【题型】解答题　【知识点】平面几何　【难度】easy
已知：如图, 在菱形 $ABCD$ 中, 点 $E$ 是边 $DC$ 上的任意一点(不与点 $D$、$C$ 重合), $AE$ 交对角线 $BD$ 于 $F$, 过点 $E$ 作 $EG // BC$ 交 $BD$ 于点 $G$。

(1) 求证：$DF^2 = FG \cdot BF$；

(2) 当 $BD \cdot DF = 2AD \cdot DE$ 时, 求证：$AE \perp DC$。
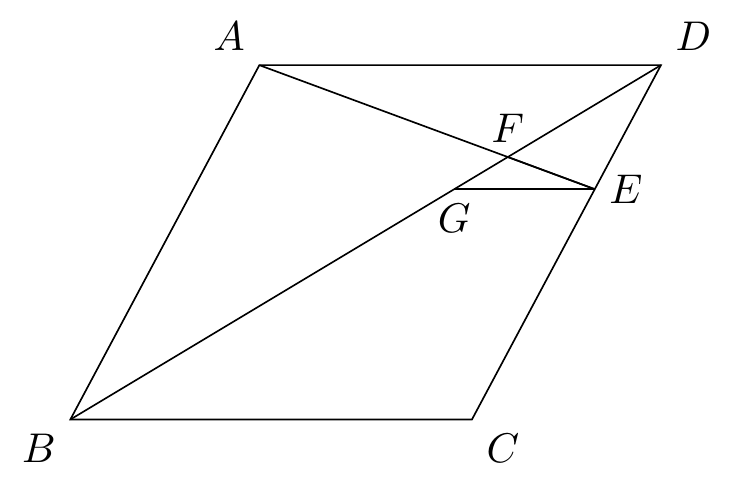
【解答】
解：(1) $\because$ 四边形 $ABCD$ 是菱形,

$\therefore$ $AD // BC$, $AB // CD$,

$\because$ $EG // BC$,

$\therefore$ $AD // EG$,

$\therefore$ $\triangle ADF \sim \triangle EGF$,

$\therefore$ $\frac{AF}{EF} = \frac{DF}{FG}$,

$\because$ $AB // CD$,

$\therefore$ $\triangle ABF \sim \triangle EDF$,

$\therefore$ $\frac{AF}{EF} = \frac{BF}{DF}$,

$\therefore$ $\frac{DF}{FG} = \frac{BF}{DF}$,

$\therefore$ $DF^2 = FG \cdot BF$；

(2) 如图所示, 连接 $AC$ 交 $BD$ 于 $O$,

$\because$ 四边形 $ABCD$ 是菱形,

$\therefore$ $AC \perp BD$, $BD = 2OD$, $\angle ADB = \angle CDB$,

$\therefore$ $\angle AOD = 90^\circ$,

$\because$ $BD \cdot DF = 2AD \cdot DE$,

$\therefore$ $2OD \cdot DF = 2AD \cdot DE$,

$\therefore$ $\frac{AD}{DF} = \frac{OD}{DE}$,

$\because$ $\angle ADO = \angle FDE$,

$\therefore$ $\triangle ADO \sim \triangle FDE$,

$\therefore$ $\angle FED = \angle AOD = 90^\circ$,

$\therefore$ $AE \perp DC$。
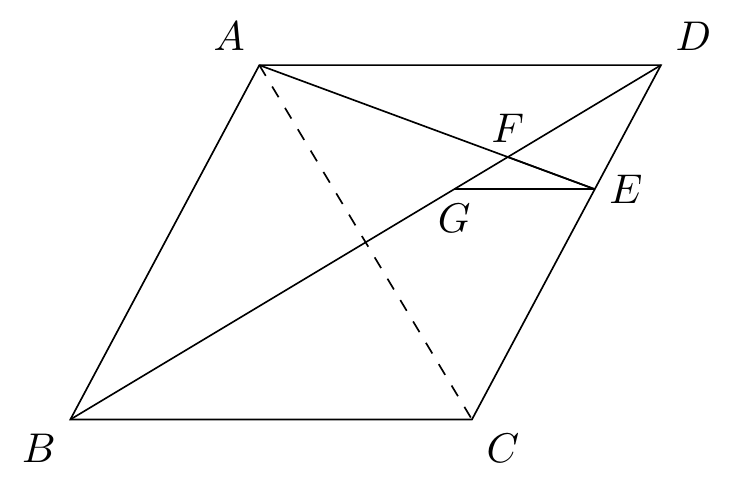